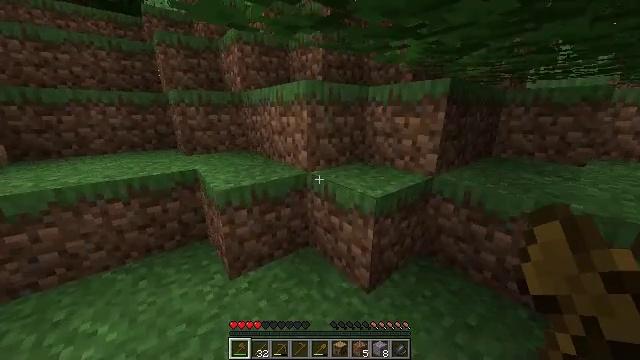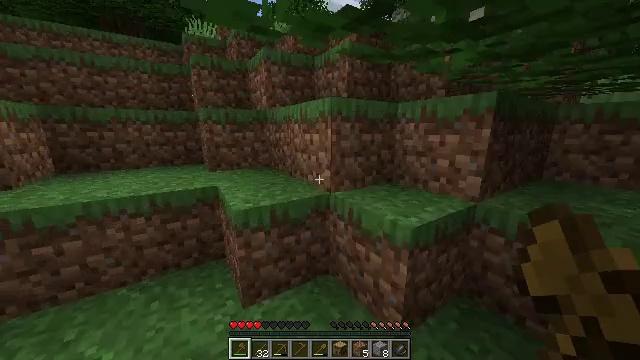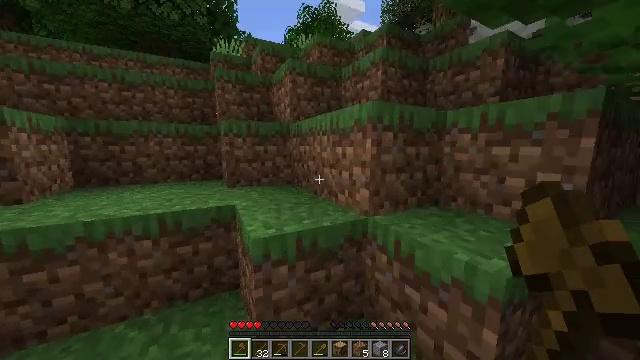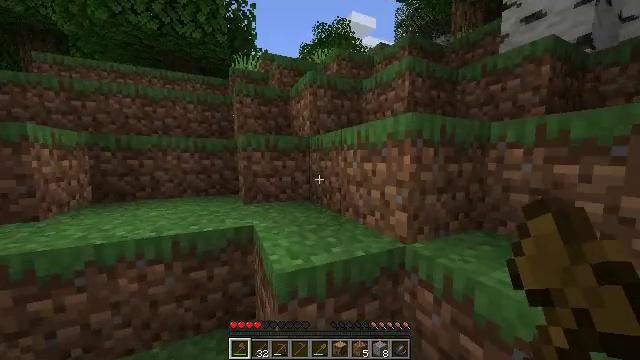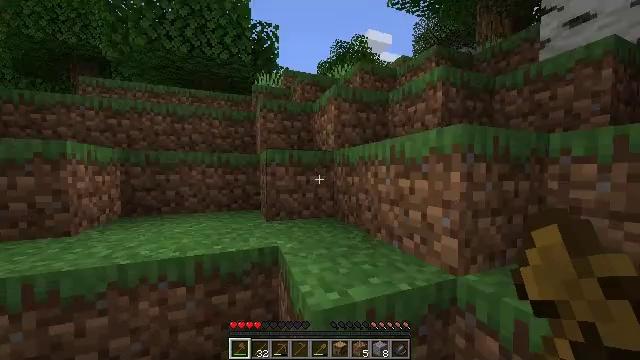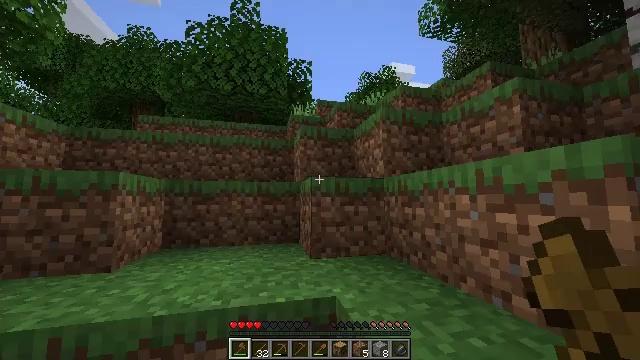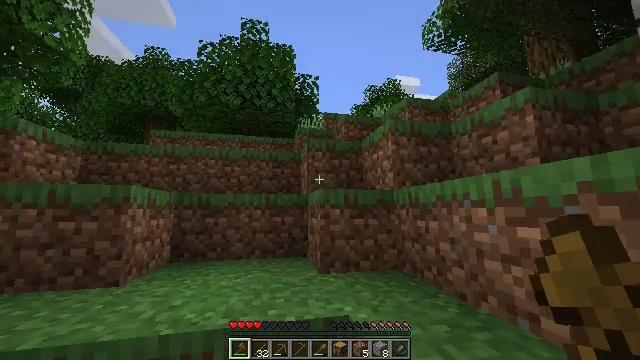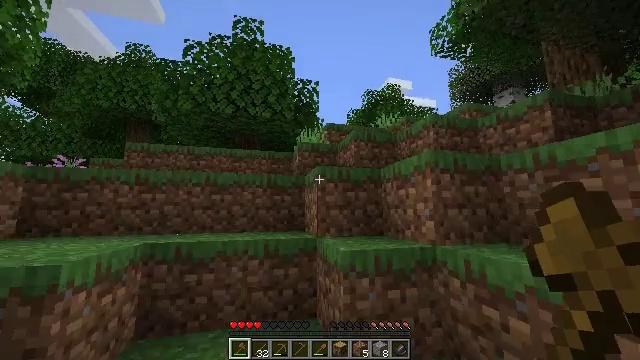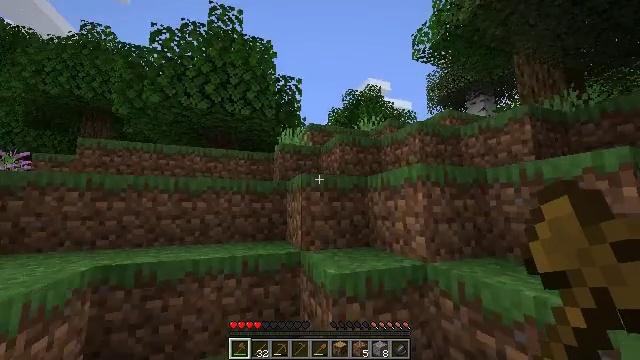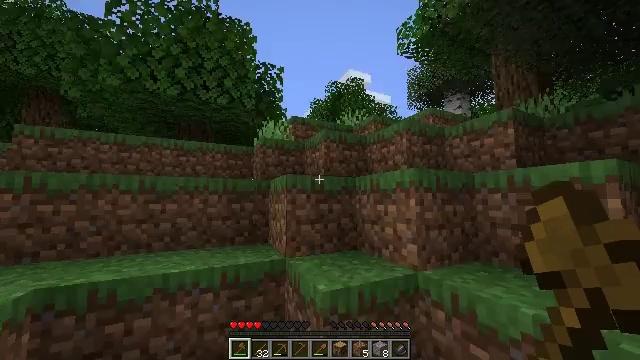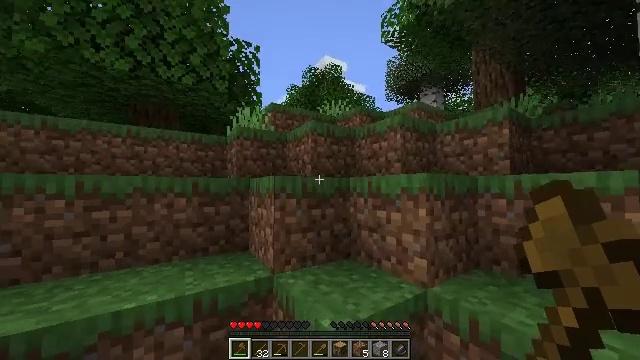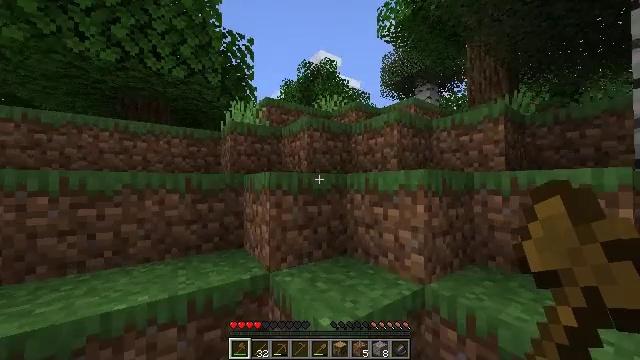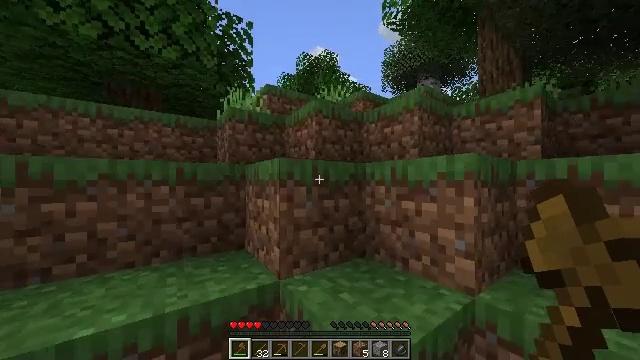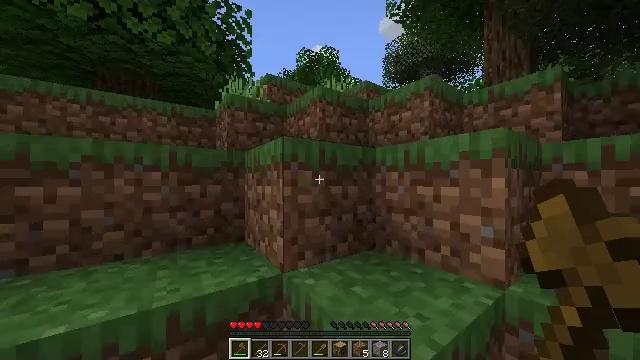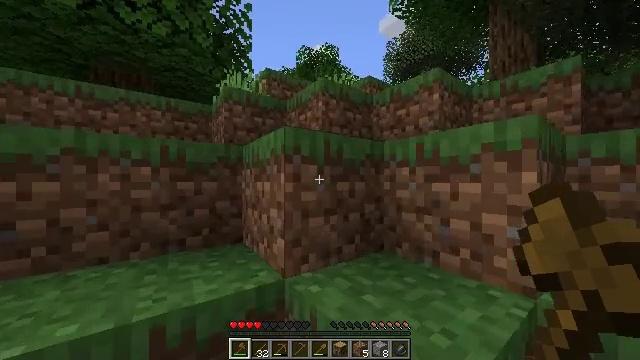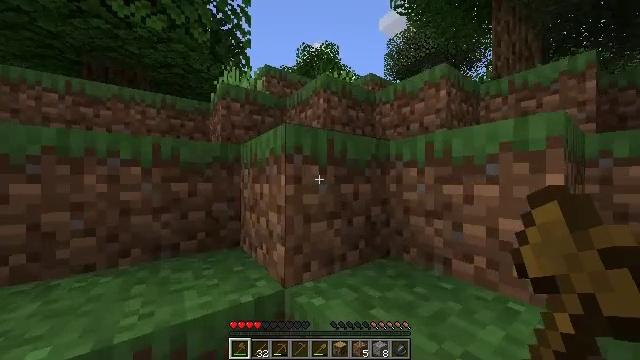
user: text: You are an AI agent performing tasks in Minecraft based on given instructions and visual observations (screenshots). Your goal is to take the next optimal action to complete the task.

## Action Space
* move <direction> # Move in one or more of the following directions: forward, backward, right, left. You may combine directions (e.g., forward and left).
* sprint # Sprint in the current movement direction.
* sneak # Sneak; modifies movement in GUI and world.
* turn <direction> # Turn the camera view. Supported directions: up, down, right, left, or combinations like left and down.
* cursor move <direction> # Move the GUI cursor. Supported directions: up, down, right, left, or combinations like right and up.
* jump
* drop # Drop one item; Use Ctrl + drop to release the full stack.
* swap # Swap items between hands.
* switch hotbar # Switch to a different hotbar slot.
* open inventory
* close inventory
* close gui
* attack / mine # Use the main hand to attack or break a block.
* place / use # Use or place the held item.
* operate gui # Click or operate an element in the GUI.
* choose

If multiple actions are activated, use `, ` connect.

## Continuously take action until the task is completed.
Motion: motion action
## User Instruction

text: Break the birch log in the forest.
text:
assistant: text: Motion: move forward and move left, sprint, turn left and up
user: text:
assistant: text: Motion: move forward and move left, sprint, turn left and up
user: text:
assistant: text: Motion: move forward and move left, sprint, turn left and up
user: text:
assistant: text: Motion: move forward and move left, sprint, turn left and up
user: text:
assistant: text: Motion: move forward and move left, sprint, turn left and up
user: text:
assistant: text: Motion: move forward and move left, sprint, turn left and up, jump
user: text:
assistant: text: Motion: move forward and move left, sprint, turn right, jump
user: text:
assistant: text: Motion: move forward, sprint, turn right, jump
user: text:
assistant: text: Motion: move forward, sprint, turn right and down, jump
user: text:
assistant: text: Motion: move forward, sprint, turn right and down
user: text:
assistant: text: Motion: move forward and move right, sprint, turn right and down
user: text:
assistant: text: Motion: move forward and move right, sprint
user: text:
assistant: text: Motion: move forward and move right, sprint
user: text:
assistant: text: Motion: move forward, sprint
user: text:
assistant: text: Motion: move forward, sprint, jump
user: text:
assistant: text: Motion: move forward, sprint, jump
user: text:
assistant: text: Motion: move forward, sprint, jump
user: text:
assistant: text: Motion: move forward, sprint, jump
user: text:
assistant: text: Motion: move forward, sprint
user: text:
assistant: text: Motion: move forward, sprint
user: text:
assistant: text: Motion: move forward, sprint, jump
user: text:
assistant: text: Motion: move forward, sprint, jump
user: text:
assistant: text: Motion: move forward, sprint, jump
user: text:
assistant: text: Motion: move forward, sprint, jump
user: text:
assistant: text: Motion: move forward, sprint
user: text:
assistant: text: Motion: move forward, sprint, jump
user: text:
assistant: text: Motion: move forward, sprint, jump
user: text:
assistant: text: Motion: move forward, sprint, jump
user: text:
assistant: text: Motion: move forward, sprint, turn right and down, jump
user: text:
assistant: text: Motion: move forward, sprint, turn right and down